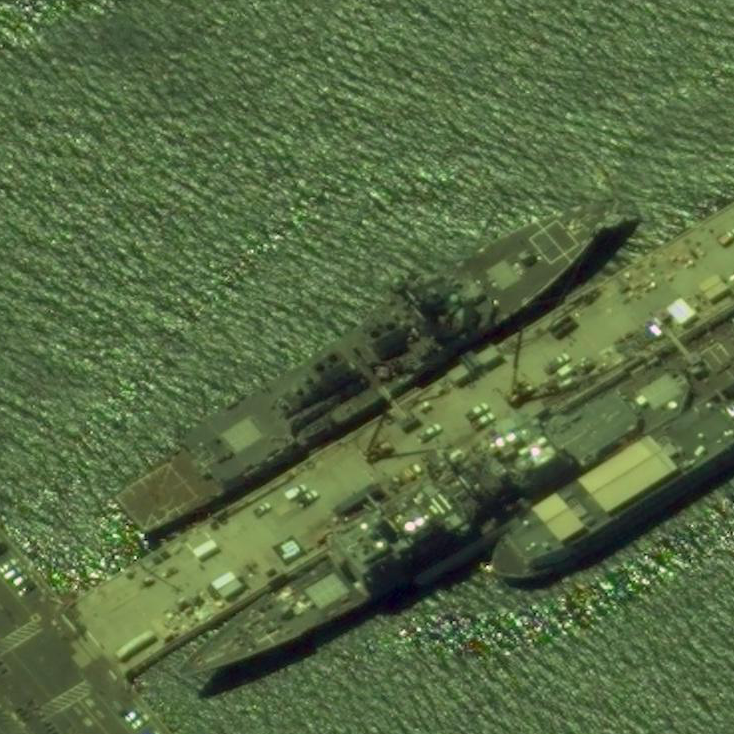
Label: destroyer